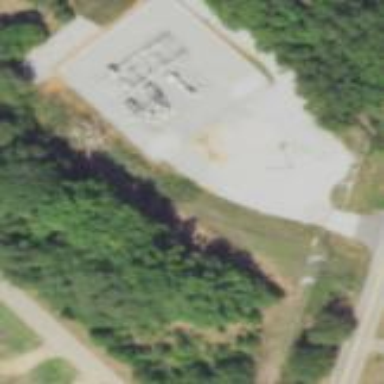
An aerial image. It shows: Distribution level power substation enclosed by fence.